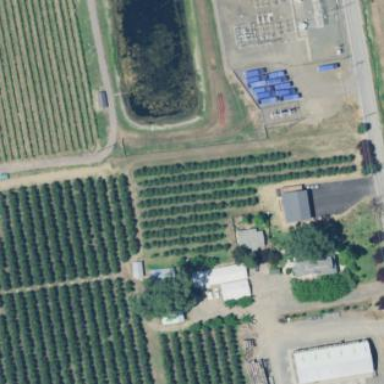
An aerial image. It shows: Orchard.